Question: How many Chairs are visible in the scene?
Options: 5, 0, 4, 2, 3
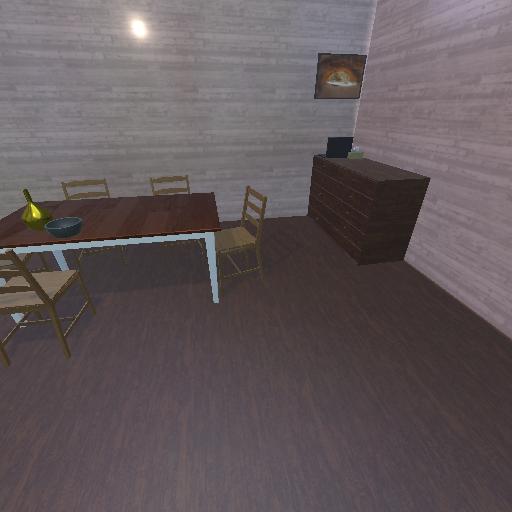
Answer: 5